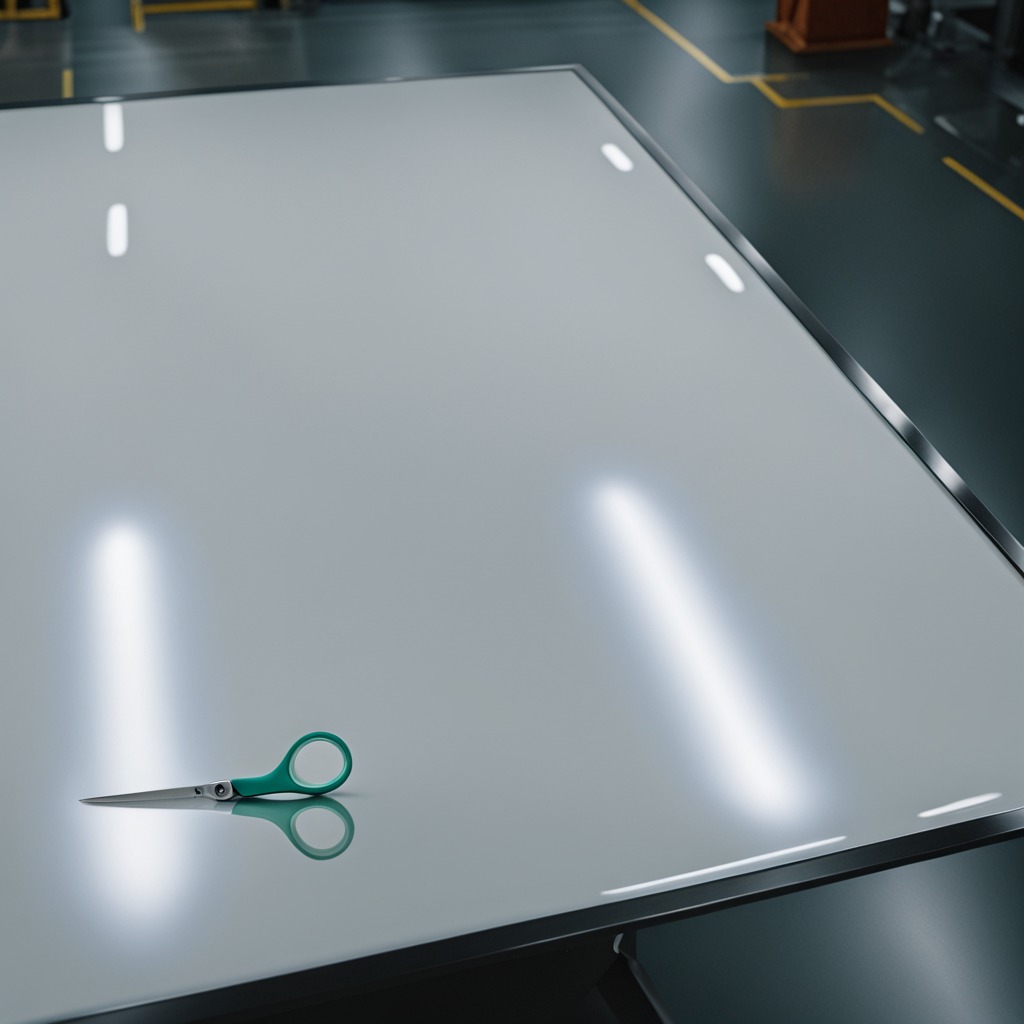
A scissor is lying on the table.